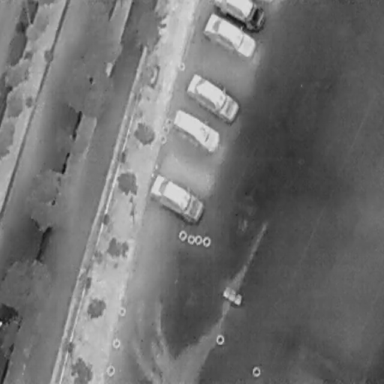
There are five Cars in the infrared image.